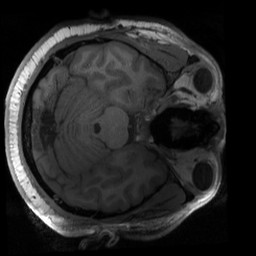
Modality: T1w
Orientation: axial
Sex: male